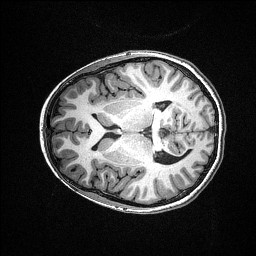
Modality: T1w
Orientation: axial
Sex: female
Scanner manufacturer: siemens
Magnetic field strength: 3 T
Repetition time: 2.3 s
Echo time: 0.00336 s